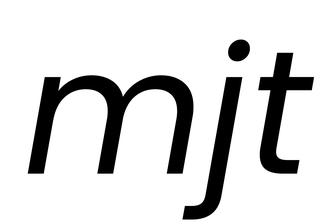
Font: Poppins-Italic